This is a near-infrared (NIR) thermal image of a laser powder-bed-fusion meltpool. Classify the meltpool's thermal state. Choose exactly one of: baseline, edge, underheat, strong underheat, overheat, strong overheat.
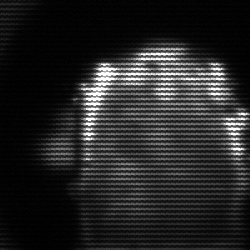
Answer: baseline